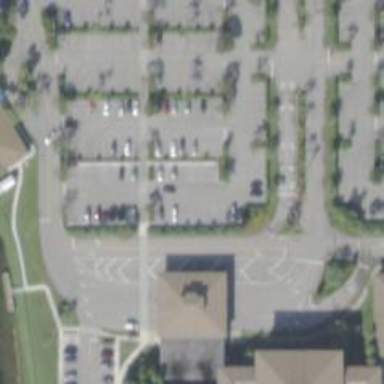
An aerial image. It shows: Parking space is available.